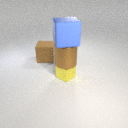
large brown metal cylinder above small yellow metal cube